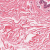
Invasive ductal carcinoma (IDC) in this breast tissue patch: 0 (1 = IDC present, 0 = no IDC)